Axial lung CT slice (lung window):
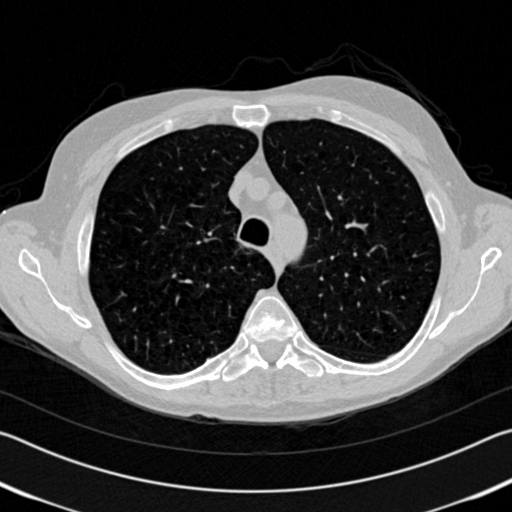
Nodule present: no